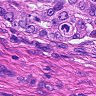
Metastatic tissue present: yes